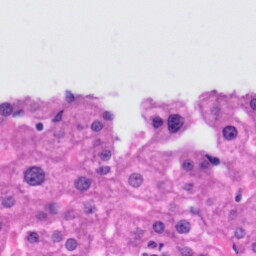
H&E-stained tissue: Liver